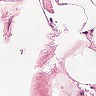
Metastatic tissue present: no